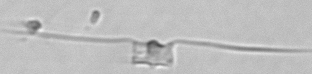
Label: Chaetoceros_didymus